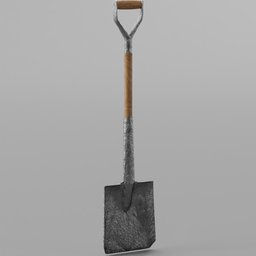
Label: tools